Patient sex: M
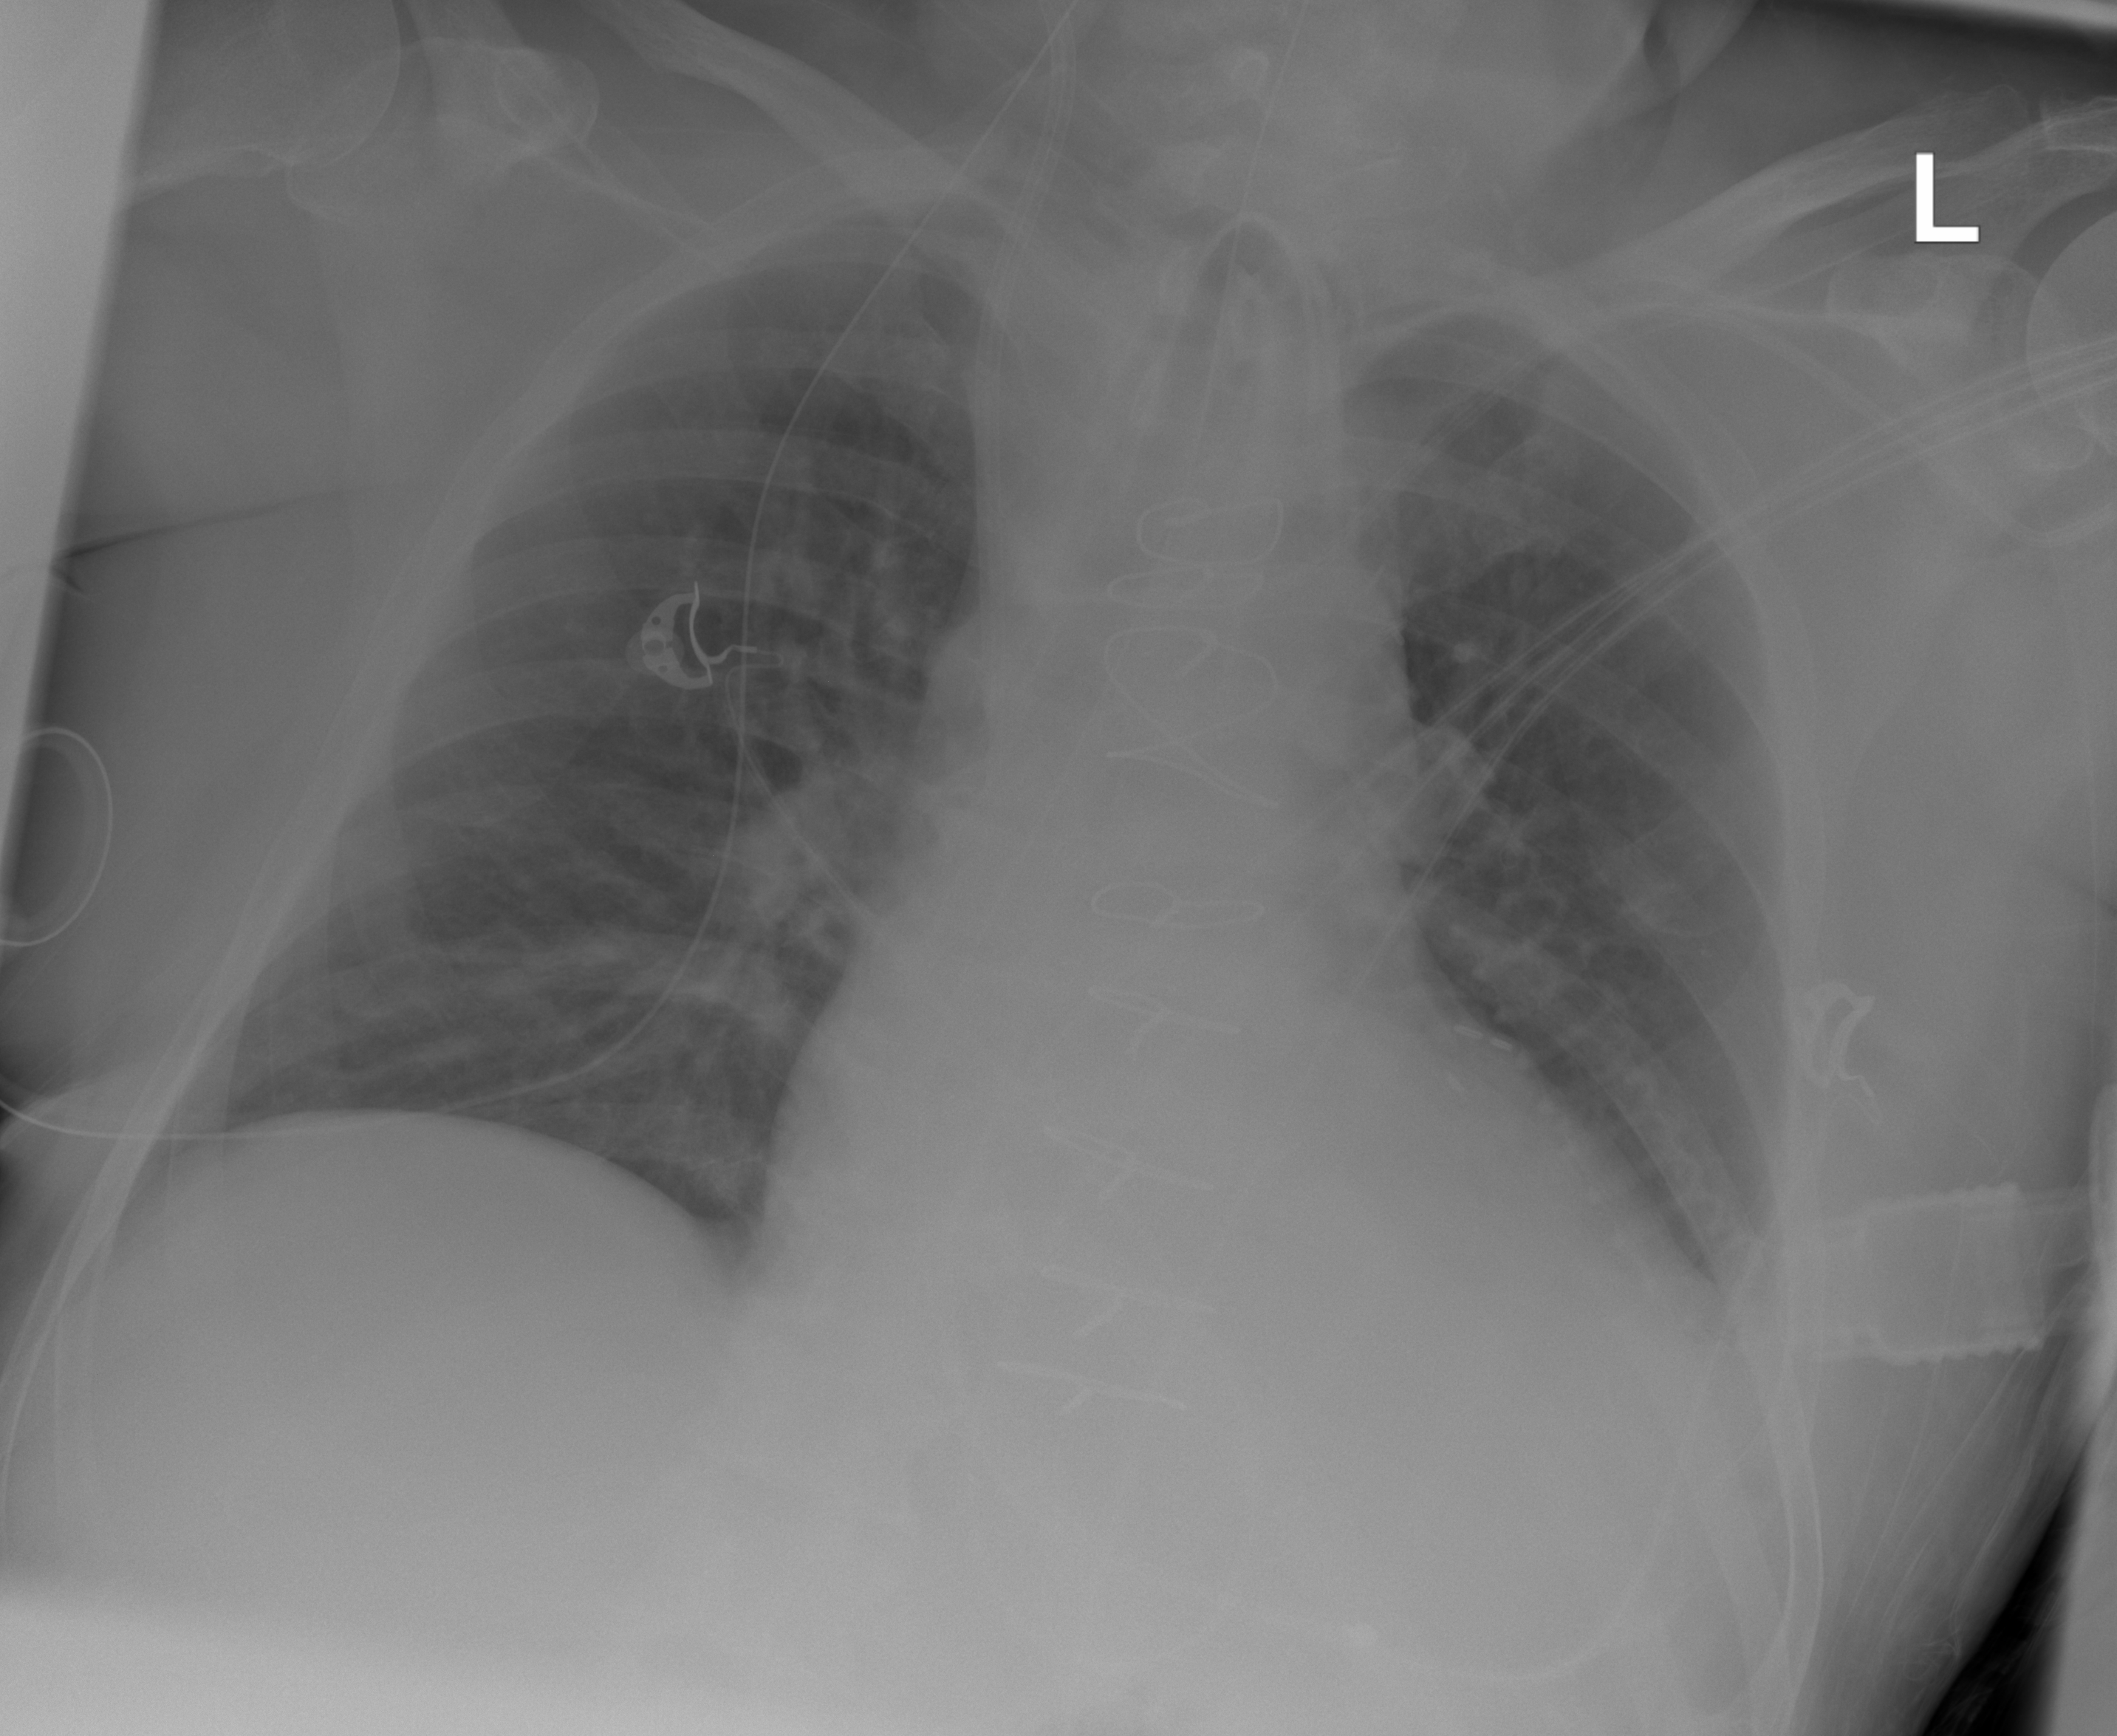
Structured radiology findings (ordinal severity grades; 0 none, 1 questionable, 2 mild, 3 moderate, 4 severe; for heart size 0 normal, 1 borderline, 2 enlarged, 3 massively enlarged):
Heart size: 2
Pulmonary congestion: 0
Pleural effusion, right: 0
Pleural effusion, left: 0
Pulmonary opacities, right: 0
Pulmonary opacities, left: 0
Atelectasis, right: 0
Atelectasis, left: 2